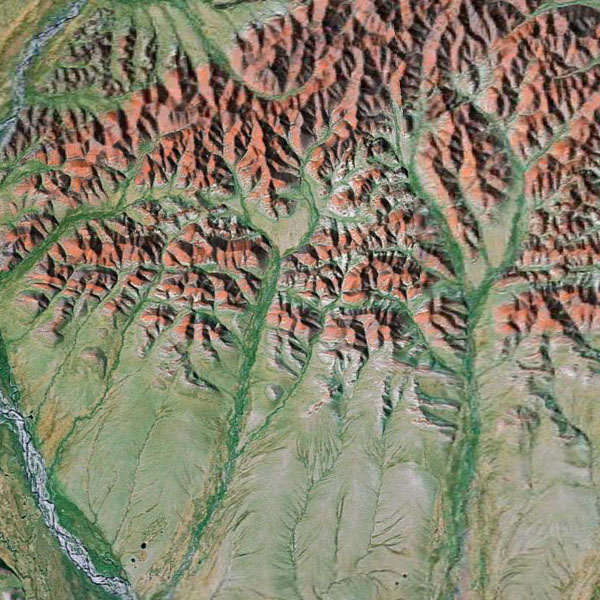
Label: Mountain